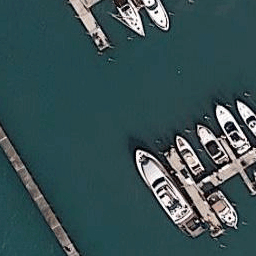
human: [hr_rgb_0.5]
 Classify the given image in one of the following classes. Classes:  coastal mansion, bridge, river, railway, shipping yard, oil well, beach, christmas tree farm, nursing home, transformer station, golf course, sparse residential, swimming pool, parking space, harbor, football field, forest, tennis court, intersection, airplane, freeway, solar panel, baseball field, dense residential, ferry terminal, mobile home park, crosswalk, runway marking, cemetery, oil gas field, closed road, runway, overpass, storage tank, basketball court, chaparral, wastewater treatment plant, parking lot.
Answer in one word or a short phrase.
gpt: harbor